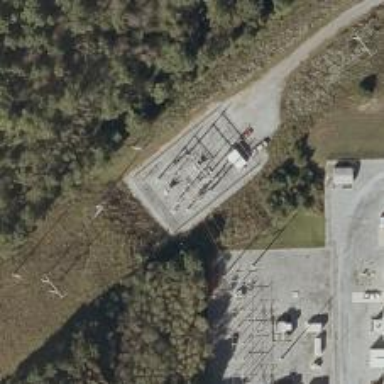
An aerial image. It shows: Switch for power supply.